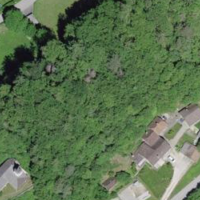
EUNIS habitat code: 41
Species observed at this site:
Cardamine heptaphylla